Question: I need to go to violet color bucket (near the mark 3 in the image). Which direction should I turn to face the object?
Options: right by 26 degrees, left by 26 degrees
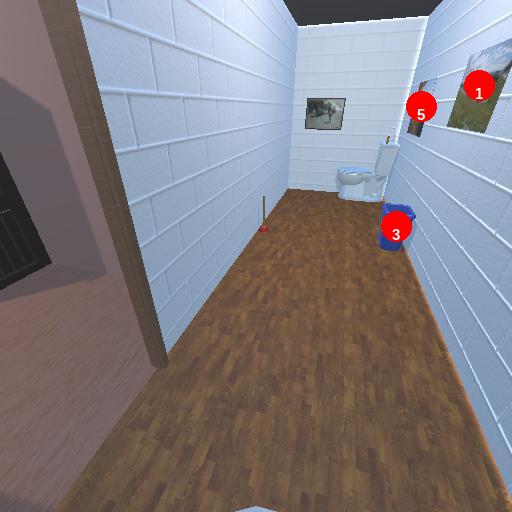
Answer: right by 26 degrees